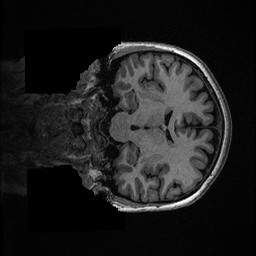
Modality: T1w
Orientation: coronal
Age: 38
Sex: female
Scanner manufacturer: ge
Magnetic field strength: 3 T
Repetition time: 0.006952 s
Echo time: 0.00292 s